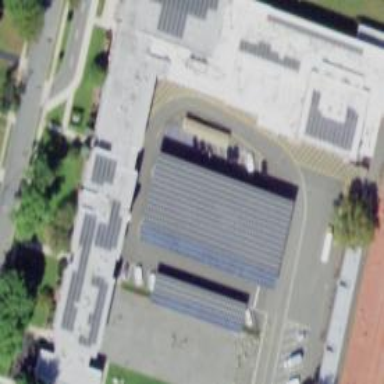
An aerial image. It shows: Solar photovoltaic panel generator.